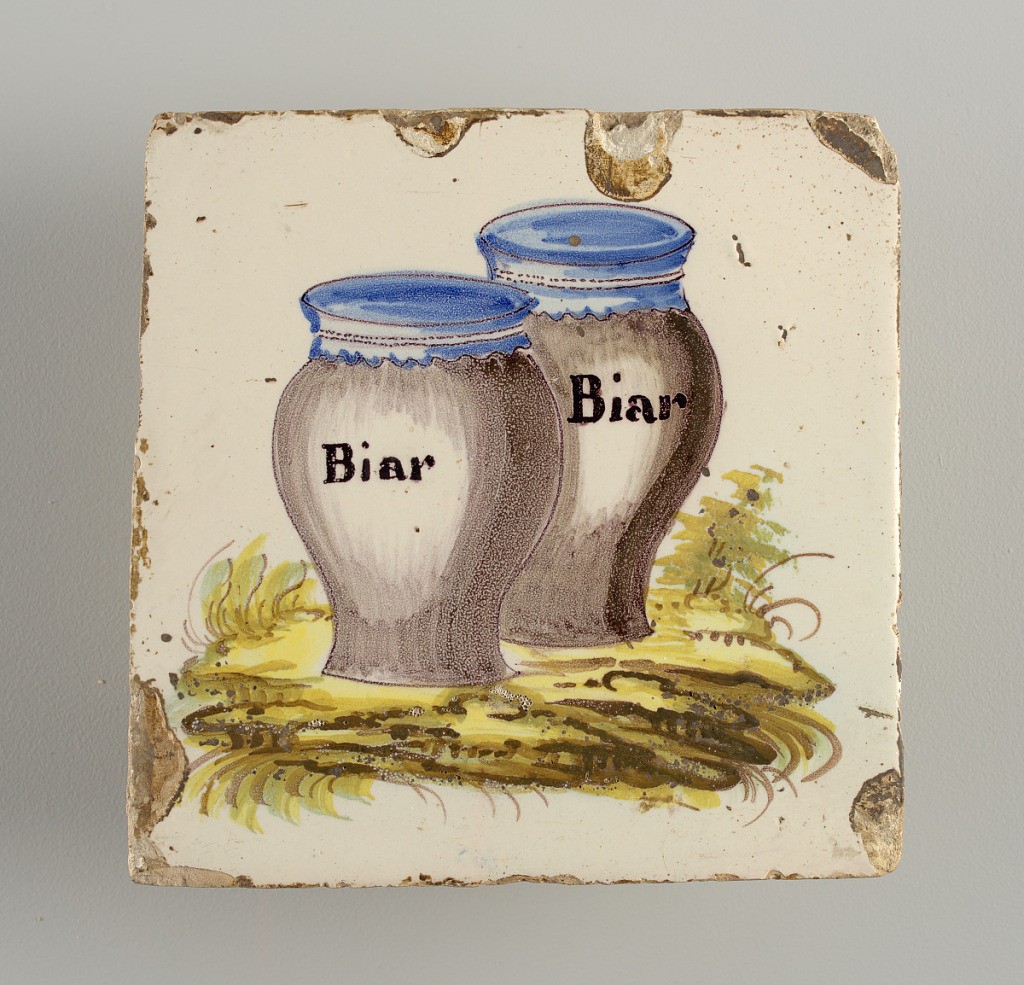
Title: Tile
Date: late 18th–early 19th century
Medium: Earthenware, glazed and high fire decorated
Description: Two jars in manganese, with blue covers, Each inscribed "Bear", in black letters.